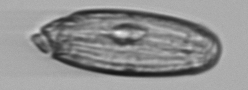
Label: Katodinium_or_Torodinium